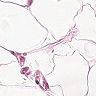
Metastatic tissue present: no